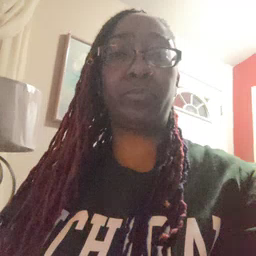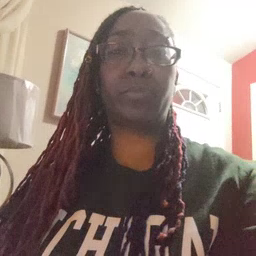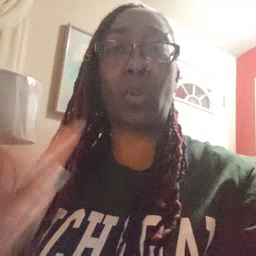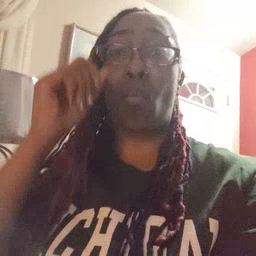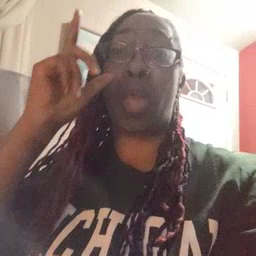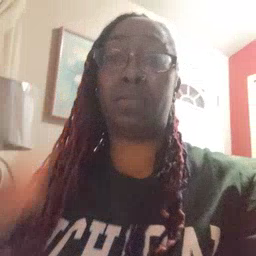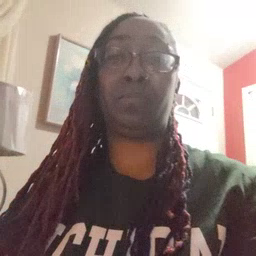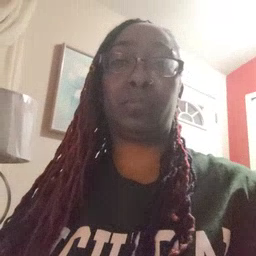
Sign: awake